Field crop: tomato
Growth stage: 1
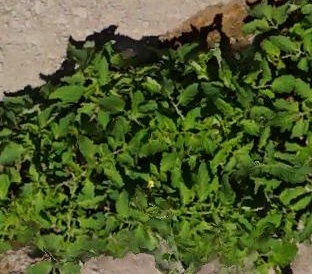
Species: tomato